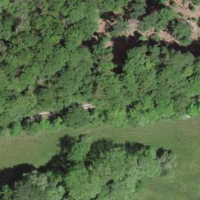
EUNIS habitat code: 41
Species observed at this site:
Melittis melissophyllum